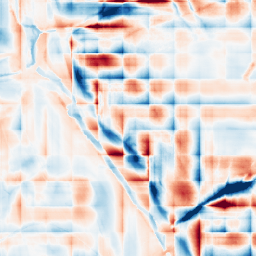
Category: wavelet
Decomposition family: wavelet_dwt
Decomposition parameters: wavelet: db2
level: 5
Upsampling method: regularized
Upsampling parameters: scale: 2
lambda_reg: 0.01
Upsampling scale: 2